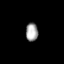
Tissue: lung
Cell type: Endothelial cells
Senescence score: 0.682
Nuclear area (px): 217
Mean DAPI intensity: 163.438